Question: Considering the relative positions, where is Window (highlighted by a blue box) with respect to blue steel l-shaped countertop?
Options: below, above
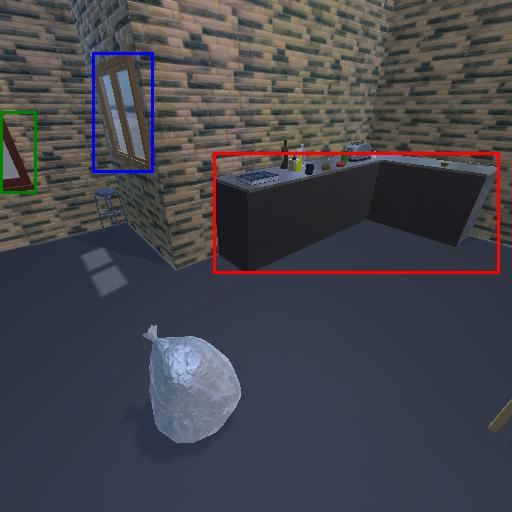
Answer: below